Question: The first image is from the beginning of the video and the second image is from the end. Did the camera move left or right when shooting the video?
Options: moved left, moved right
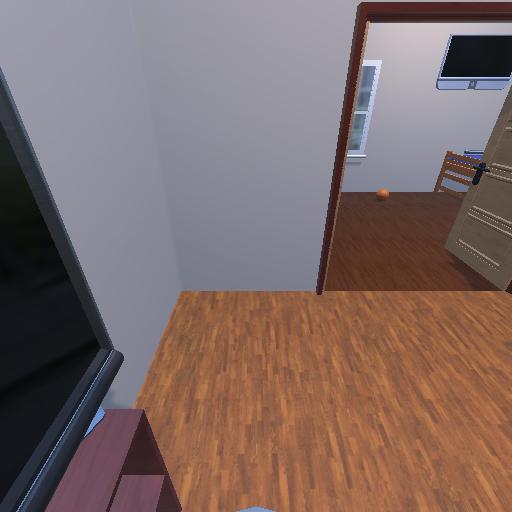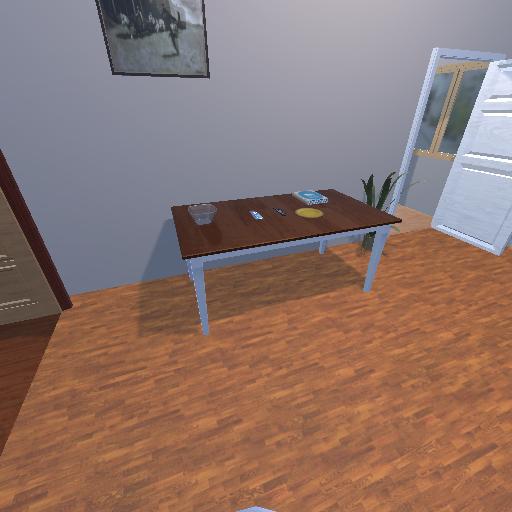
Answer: moved left